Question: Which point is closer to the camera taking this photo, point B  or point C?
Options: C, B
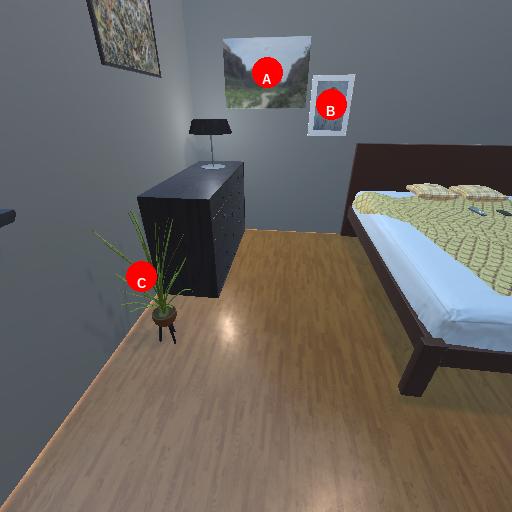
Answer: C